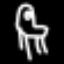
Label: chair